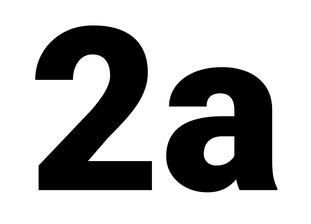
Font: Roboto_Black